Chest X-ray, PA view. Patient: 56 years old, sex M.
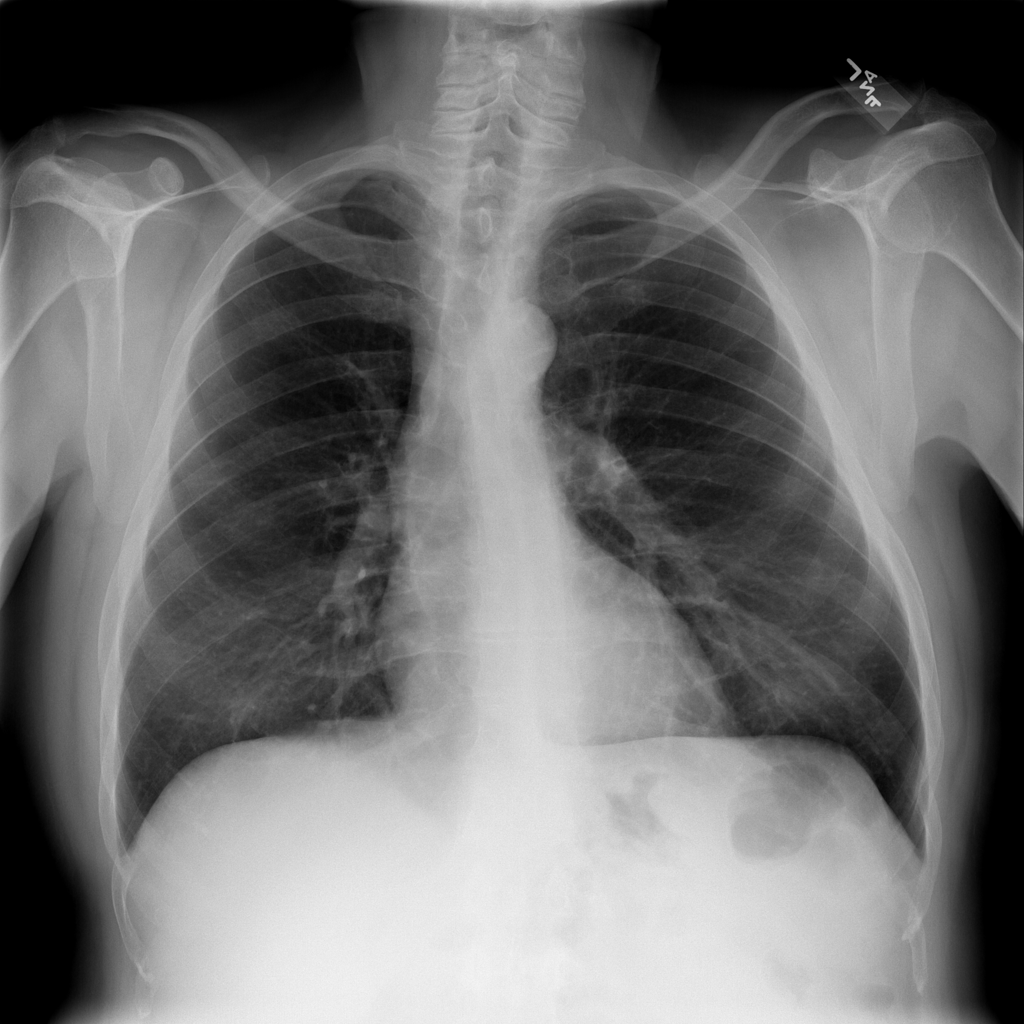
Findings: No Finding